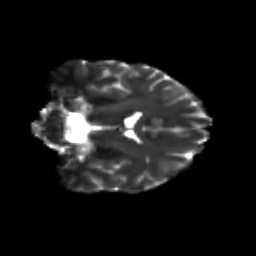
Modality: T2w
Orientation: coronal
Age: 29
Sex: male
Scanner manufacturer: siemens
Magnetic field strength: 3 T
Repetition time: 3.5 s
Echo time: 0.125 s